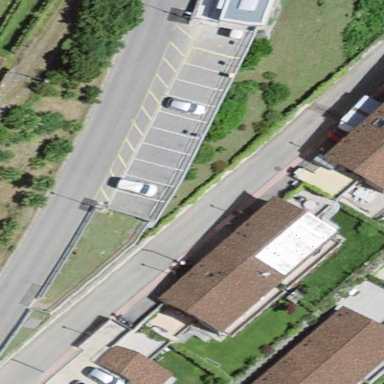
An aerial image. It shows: Parking lane area.